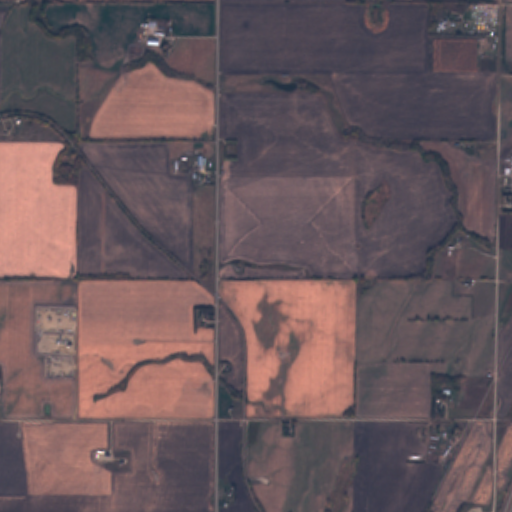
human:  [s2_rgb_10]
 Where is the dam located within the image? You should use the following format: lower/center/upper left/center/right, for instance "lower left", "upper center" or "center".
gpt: The dam is located in the upper center of the image.
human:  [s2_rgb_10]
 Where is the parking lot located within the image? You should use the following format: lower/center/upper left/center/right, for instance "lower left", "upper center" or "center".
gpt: The parking lot is located in the upper right of the image.
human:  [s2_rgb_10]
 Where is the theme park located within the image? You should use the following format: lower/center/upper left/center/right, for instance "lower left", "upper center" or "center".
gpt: The theme park is located in the upper right of the image.
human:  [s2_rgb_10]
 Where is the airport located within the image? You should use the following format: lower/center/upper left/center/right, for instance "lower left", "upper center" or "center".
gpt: There is no airport in the image.